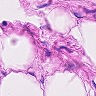
Metastatic tissue present: no